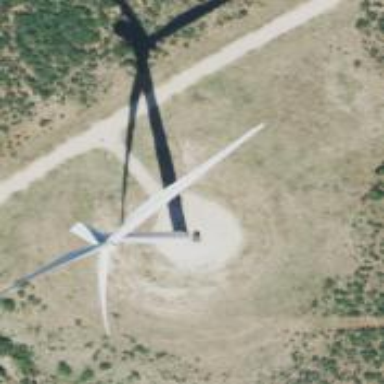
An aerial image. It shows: Wind generator in the form of horizontal axis wind turbine.